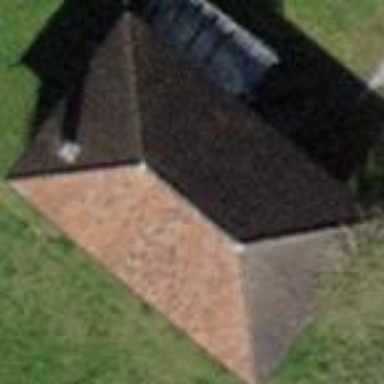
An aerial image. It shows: Shed building.